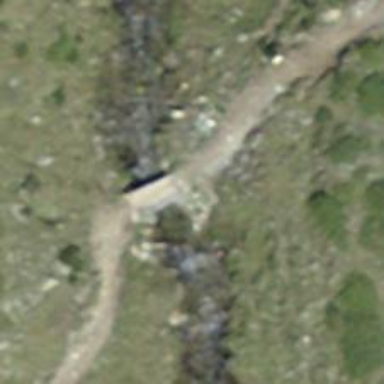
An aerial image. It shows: Path on bridge with excellent trail visibility.